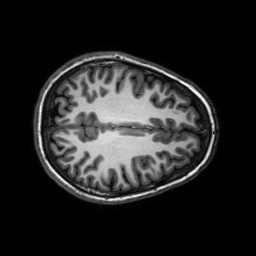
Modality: T1w
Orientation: axial
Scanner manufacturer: philips
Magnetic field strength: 3 T
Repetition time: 0.0096 s
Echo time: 0.0046 s